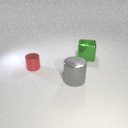
large gray metal cylinder to the left of large green metal cube